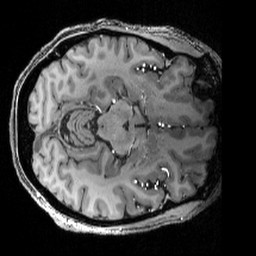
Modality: T1w
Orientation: axial
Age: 44
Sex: female
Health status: healthy
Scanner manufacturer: siemens
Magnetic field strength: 9.4 T
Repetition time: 6.5 s
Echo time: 0.0034 s